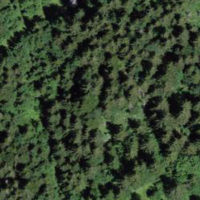
EUNIS habitat code: 43
Species observed at this site:
Vicia sepium
Macularia sylvatica
Helix pomatia
Micrommata virescens
Cicerbita alpina
Euphorbia cyparissias
Lamium maculatum
Clinopodium vulgare
Astrantia major
Petasites albus
Mercurialis perennis
Acer pseudoplatanus
Taraxacum officinale
Oxalis acetosella
Fragaria vesca